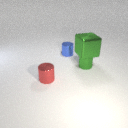
small green metal cylinder to the right of small blue metal cylinder